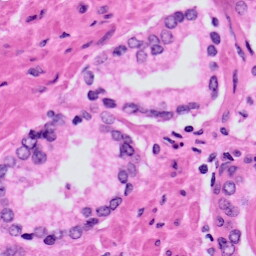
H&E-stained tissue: Prostate